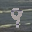
Label: 9